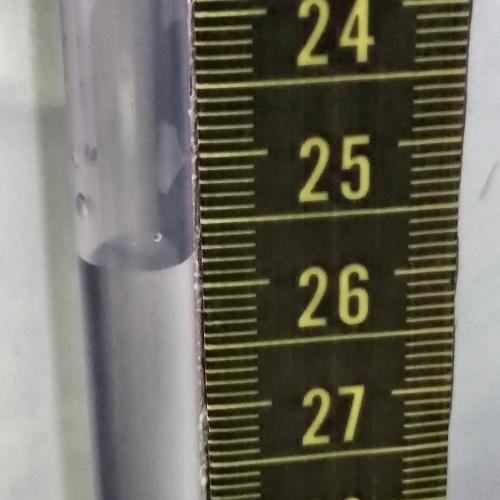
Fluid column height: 25.8 cm